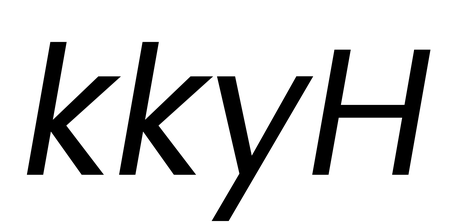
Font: Poppins-Italic